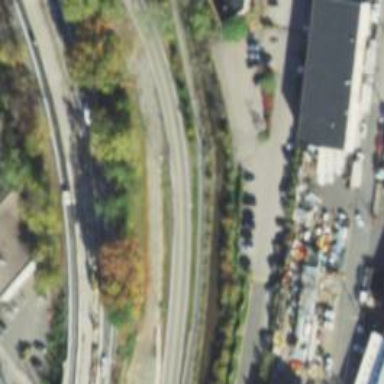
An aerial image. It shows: Trunk link highway.